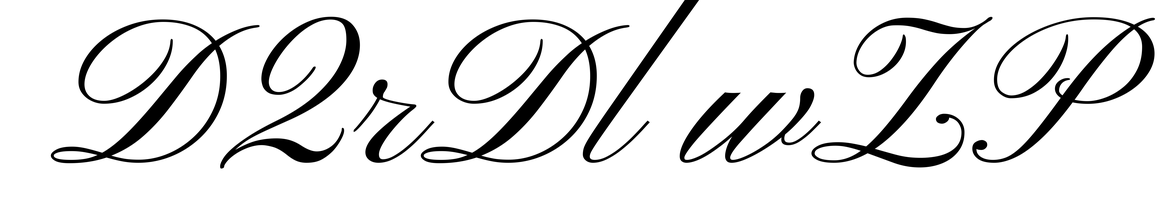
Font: PinyonScript-Regular